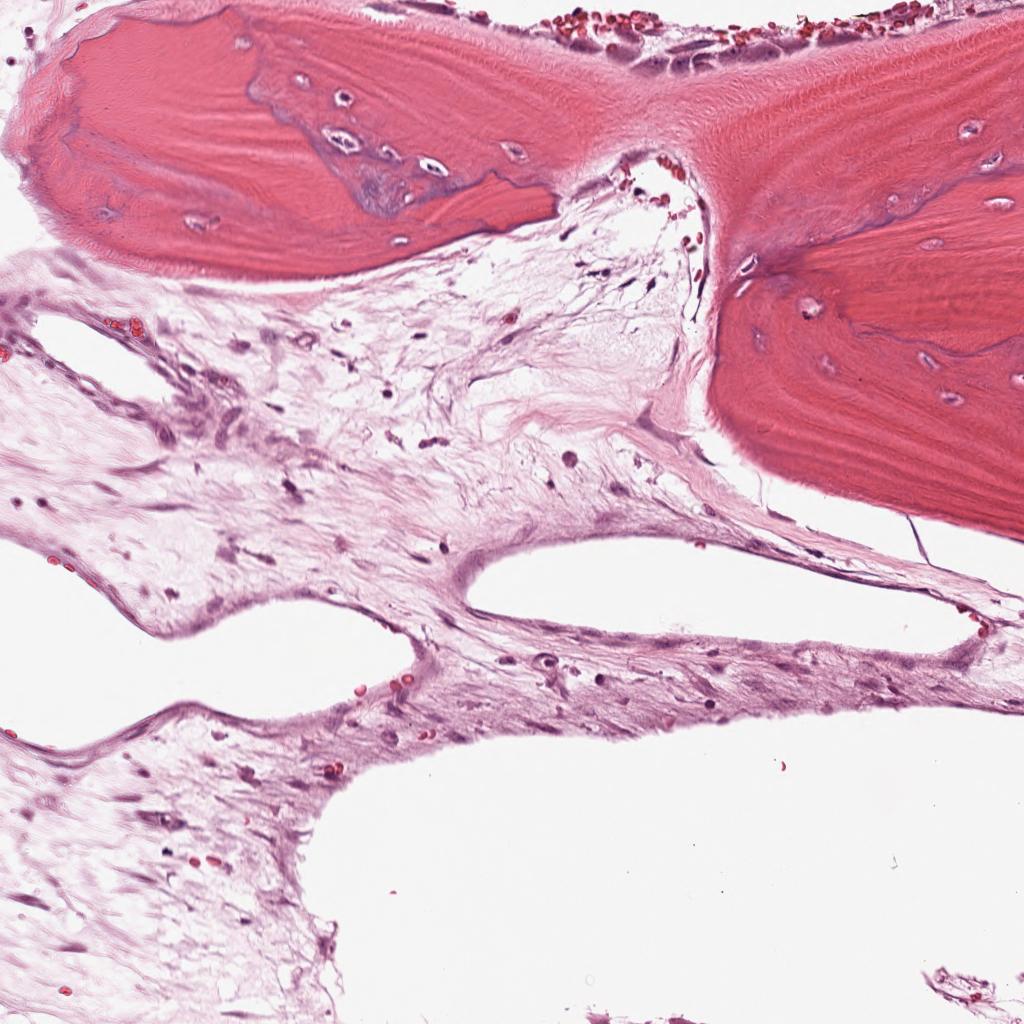
Label: Non-Viable-Tumor